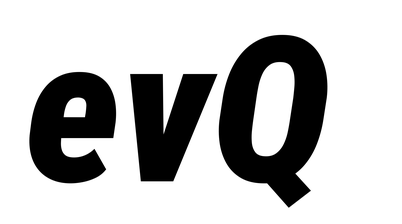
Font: Roboto-Italic_Condensed_Black_Italic